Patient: sex M, age 65
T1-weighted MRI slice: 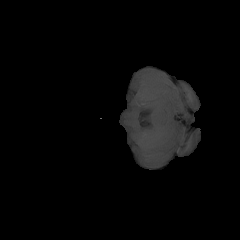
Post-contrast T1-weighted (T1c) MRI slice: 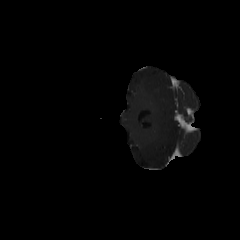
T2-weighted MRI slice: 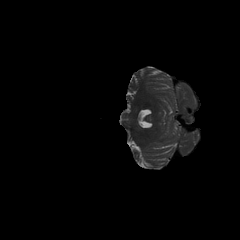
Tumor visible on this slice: no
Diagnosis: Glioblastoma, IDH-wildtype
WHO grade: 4